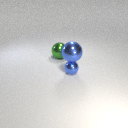
small blue metal sphere to the right of large green metal sphere